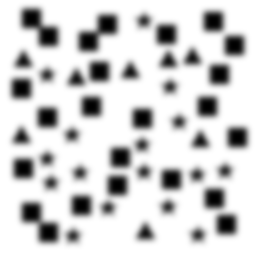
Squares: 24
Triangles: 8
Stars: 16
Total shapes: 48